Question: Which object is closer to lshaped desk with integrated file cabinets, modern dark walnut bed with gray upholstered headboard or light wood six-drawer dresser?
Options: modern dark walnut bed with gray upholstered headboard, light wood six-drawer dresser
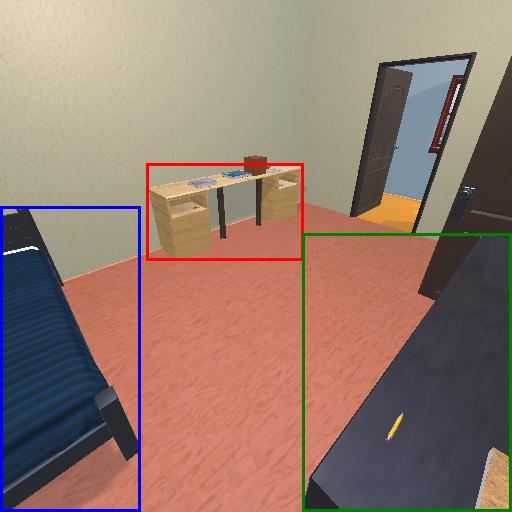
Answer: modern dark walnut bed with gray upholstered headboard